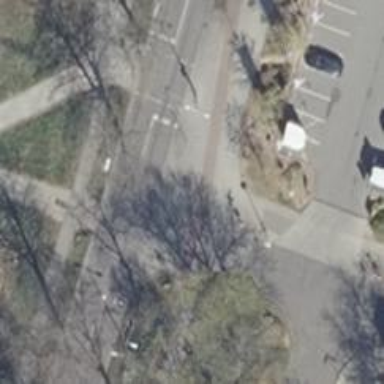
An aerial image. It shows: Residential road with asphalt surface. There is parallel parking lane on the left side.